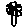
Label: flower